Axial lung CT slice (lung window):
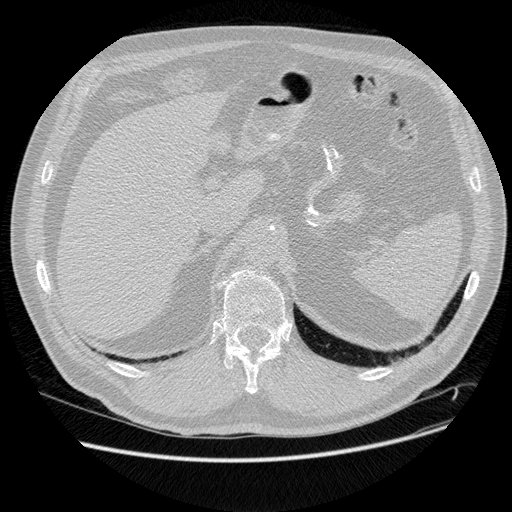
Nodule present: no